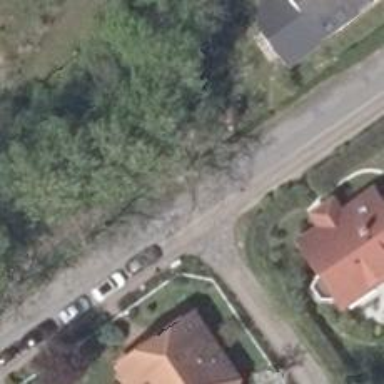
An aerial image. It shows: Asphalt road in residential area.